Question: Using Xcode 5, I used to put views on the storyboard, and they just worked. I didn't have to set their width and height constraints, just their size in the storyboard. In Xcode 6 if I don't give views width/height constraints, they become huge. (Why??)
The real question is, if there is a magic button, than you can order anything on the screen, and than just let Xcode scale everything according to screens without constraints. Just take all sizes, and distances, and change them in relative to the new screen size.
To illustrate my problem, please take a look at this image:

I'm trying to place two buttons in the centre y, and centre x of the screen.
so that Y1=Y2 , AND X1=X2 .
I set their width and height constraints, I set the left view's 'leading space to container' constraint, and the right view's 'trailing space to container' constraint.
Same for their top space to container constraints (Y1 AND Y2).
What happens is that x1 and x2 becomes consts variables, and in the iPhone 5 simulator it looks as expected, but in bigger screens, I see the squares overlapping and d is probably very small.
1. Why does this happen?
2. How do I get the desired behaviour?
3. Why you can't just put them on screen and let Xcode change relatively all sizes and distances according to screen?
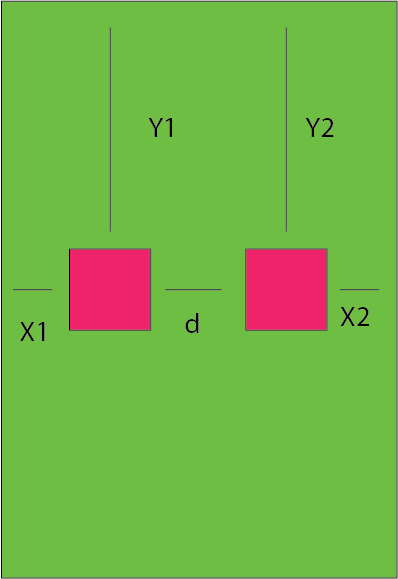
Answer: For achieving this, Do the following:
1. Before adding any constraints, Embed these two buttons in a view(eg. named:button container view)
2. Add Center Horizontally to container and Center Vertically to Container constraints between button container view to super view.
3. Set Width, Height constraints to the button container view.
This keeps the space between two buttons'(d)' constantly and keeps always 'X1, X2' to be equal. And it works in both portrait and landscape mode.
Refer this screen: